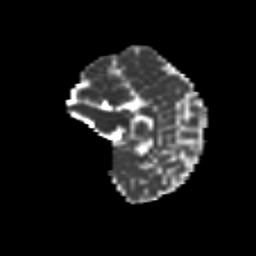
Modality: MD
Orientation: sagittal
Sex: female
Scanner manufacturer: siemens
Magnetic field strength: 3 T
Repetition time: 5 s
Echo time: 0.071 s